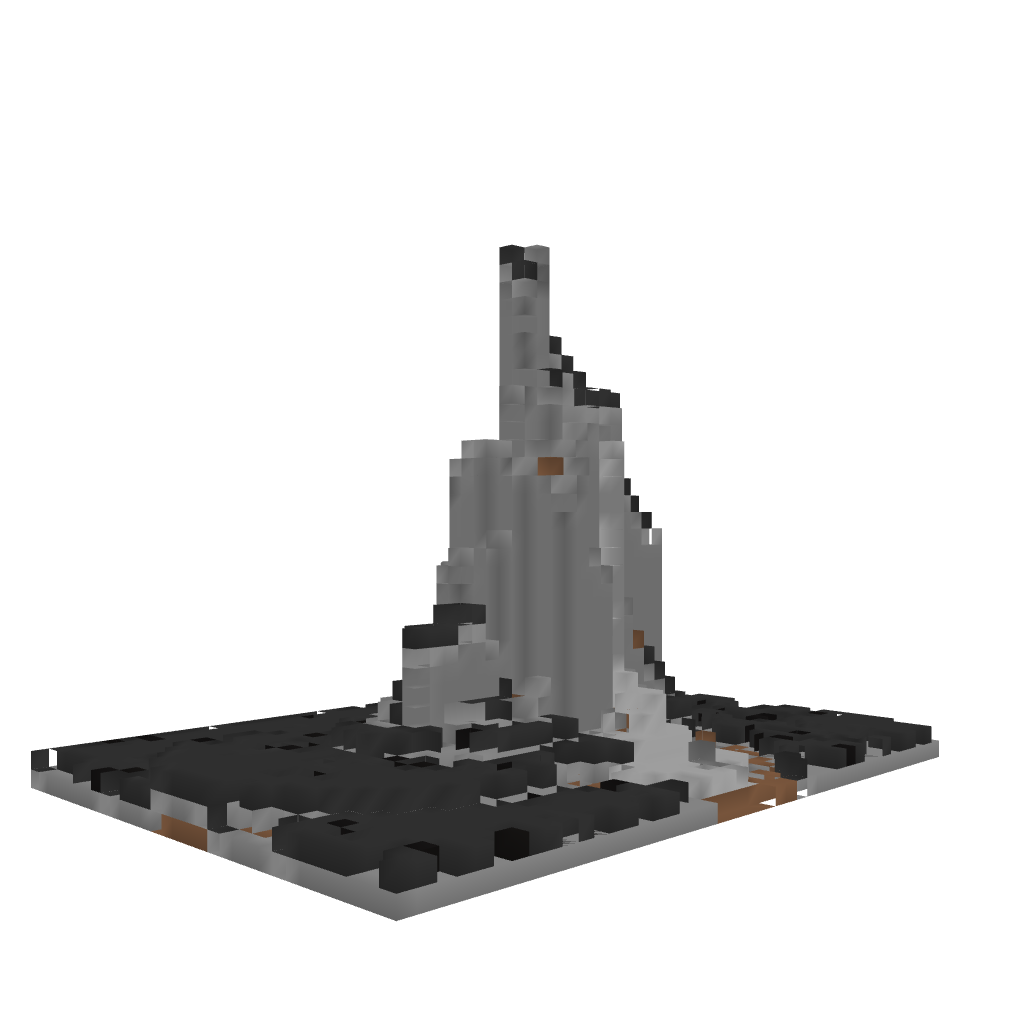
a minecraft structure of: Mini Mountain With WaterFall